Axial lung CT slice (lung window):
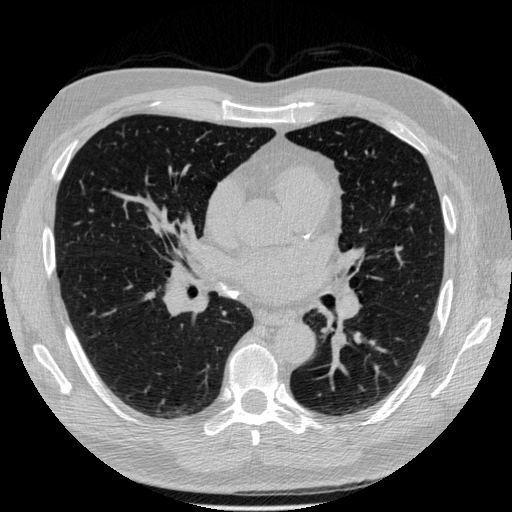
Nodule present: no